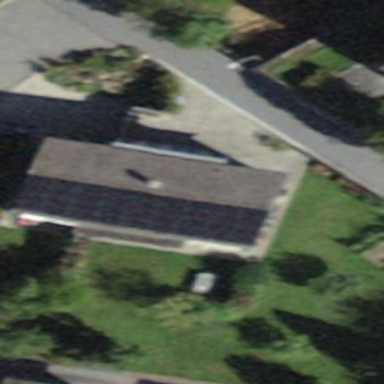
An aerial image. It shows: Gabled roof house.